Interaction volume radius: 5 \u00c5
Interaction volume height: 15 \u00c5
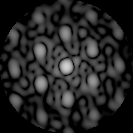
Disorder parameter: 0.5436